Interaction volume radius: 5 \u00c5
Interaction volume height: 10 \u00c5
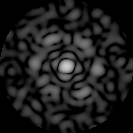
Disorder parameter: 0.8358